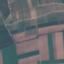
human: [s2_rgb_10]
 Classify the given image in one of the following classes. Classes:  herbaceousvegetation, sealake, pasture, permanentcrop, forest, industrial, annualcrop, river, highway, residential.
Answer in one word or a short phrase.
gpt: PermanentCrop